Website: bh-photo
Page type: payment
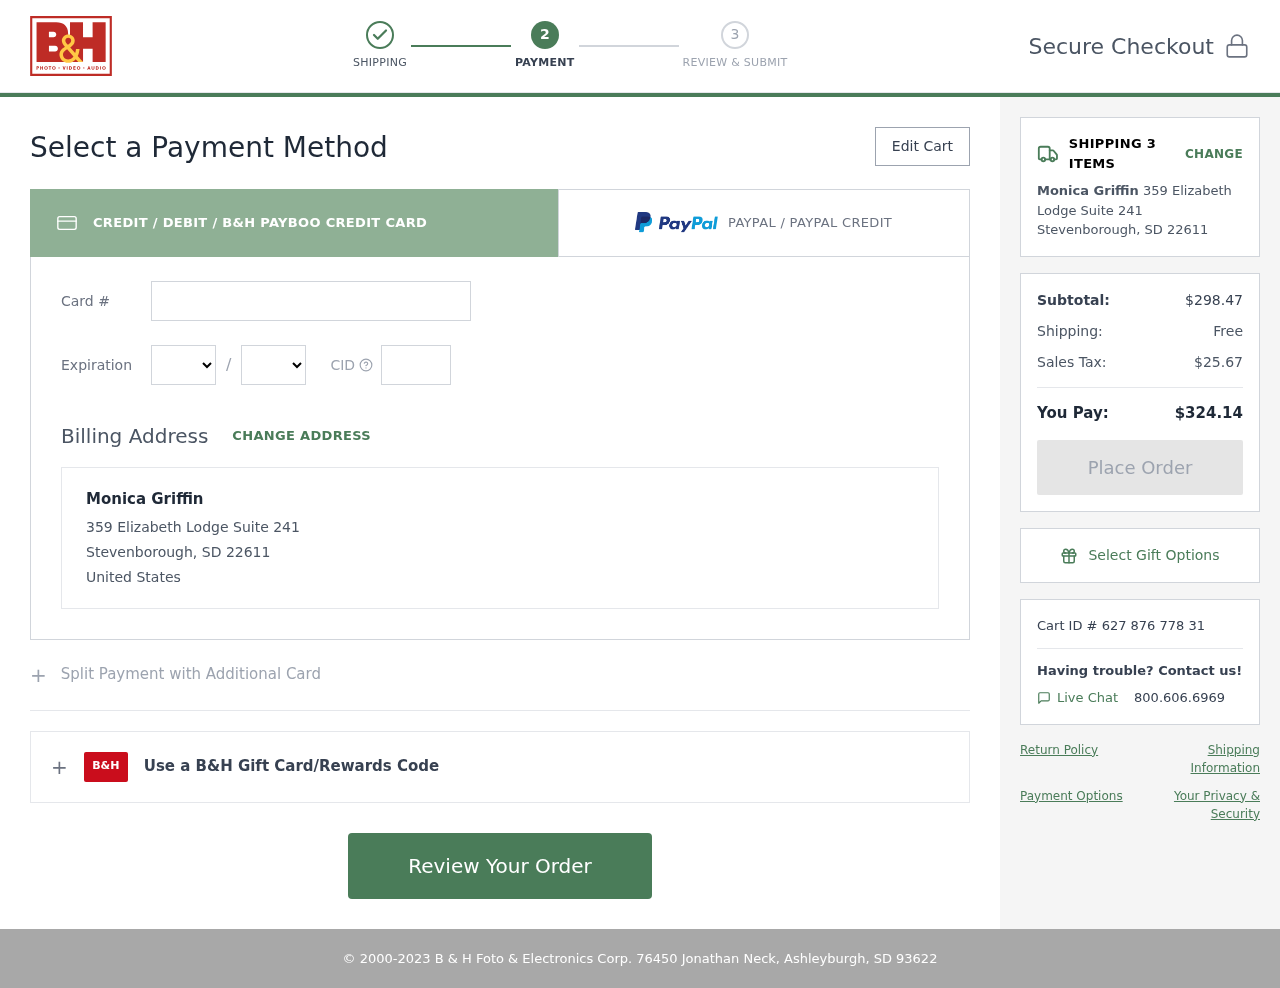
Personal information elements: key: PII_CARD_CVV
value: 8050
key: PII_CARD_EXPIRY_MONTH
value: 05
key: PII_CARD_EXPIRY_YEAR
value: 30
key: PII_CARD_NUMBER
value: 3437 2179 8118 409
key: PII_CITY_STATE_ZIP
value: Stevenborough, SD 22611
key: PII_COUNTRY
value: United States
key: PII_FULLNAME
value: Monica Griffin
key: PII_STREET
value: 359 Elizabeth Lodge Suite 241
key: PII_FULLNAME2
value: Monica Griffin
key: PII_STREET2
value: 359 Elizabeth Lodge Suite 241
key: PII_CITY_STATE_ZIP2
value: Stevenborough, SD 22611
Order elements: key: ORDER_NUM_ITEMS
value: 3
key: ORDER_SUBTOTAL
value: $298.47
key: ORDER_SHIPPING_COST
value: Free
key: ORDER_TAX
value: $25.67
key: ORDER_TOTAL
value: $324.14
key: ORDER_ID
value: Cart ID # 627 876 778 31